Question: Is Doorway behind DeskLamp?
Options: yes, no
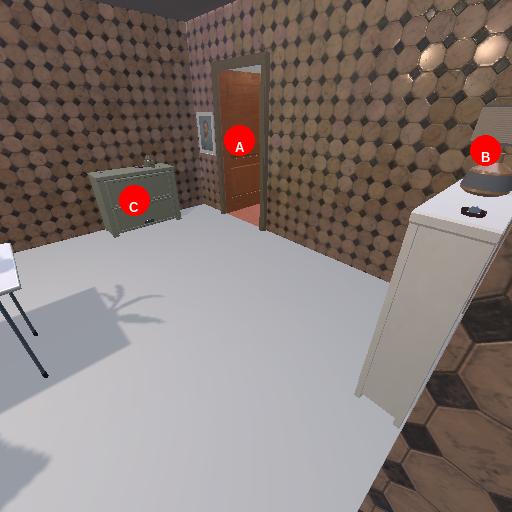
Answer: yes